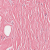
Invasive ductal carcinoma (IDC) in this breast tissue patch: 0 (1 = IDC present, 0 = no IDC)